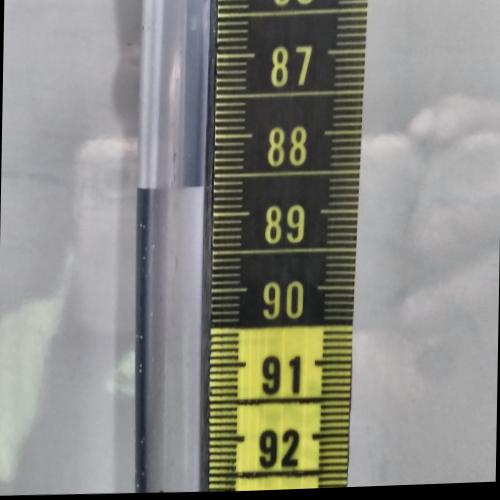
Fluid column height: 88.6 cm